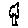
Label: tree